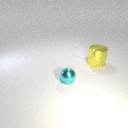
large yellow metal cylinder behind small cyan metal sphere